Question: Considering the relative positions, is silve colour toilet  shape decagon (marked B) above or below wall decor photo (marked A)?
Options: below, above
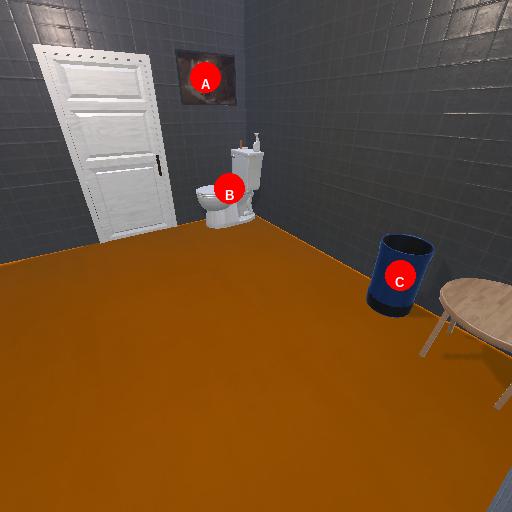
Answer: below